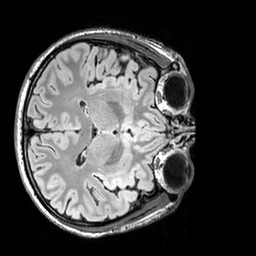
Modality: FLAIR
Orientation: axial
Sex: male
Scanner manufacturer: siemens
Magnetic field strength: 3 T
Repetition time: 5 s
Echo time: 0.395 s